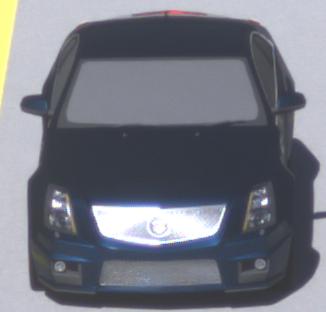
Make: Cadillac
Model: CTS-V
Detailed model: CTS-V (II) Limousine
Model produced from: 2008/11
Model produced until: 2010/12
Doors: 4
Color: blue
Road condition: dry road
Daytime: midday
Contrast: high contrast